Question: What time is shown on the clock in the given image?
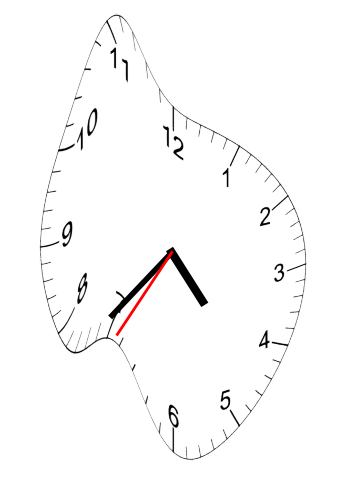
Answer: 04:36:35